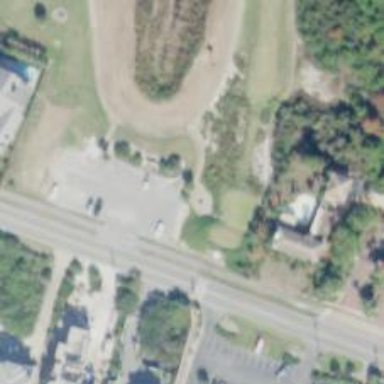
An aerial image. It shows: Service road designated as golf cart path.